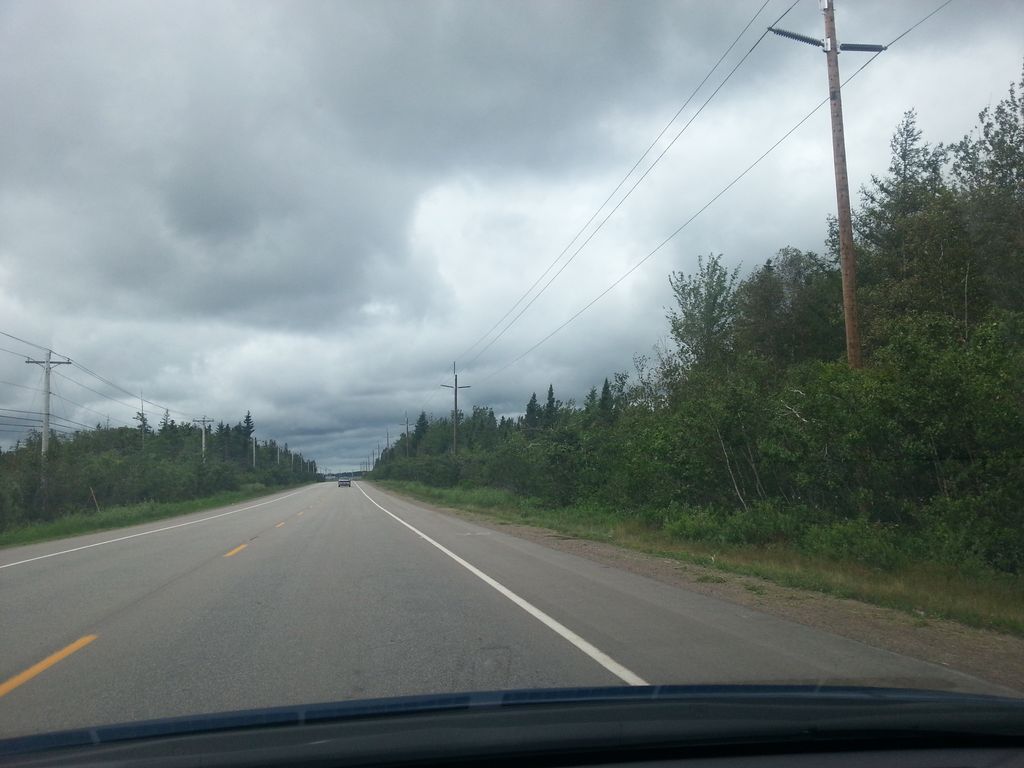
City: charlottetown